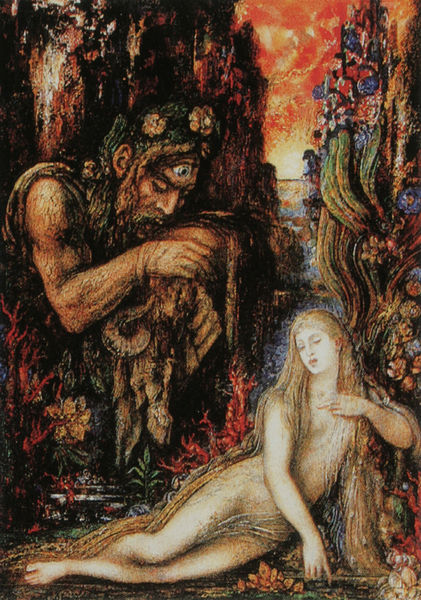
Titel: Galatea
Künstler: Gustave Moreau
Standort: Lugano
Institution: Sammlung Thyssen
Schlagwörter: akt, baum, blau, blätter, dunkel, felsen, feuer, gemälde, gott, hand, himmel, mann, meer, nackt, schlaf, wasser, weiß, gelb, grün, landschaft, mädchen, ocker, see, blume, blumen, braun, bunt, frankreich, frau, frisur, haar, hell, licht, nase, orange, schwarz, stirn, symbol, szene, blick, blüten, rot, schleier, malerei, symbolismus, alt, bart, blond, jung, arm, arme, blass, lang, bildnis, horizont, natur, sonne, insel, auge, figur, gold, haare, lange haare, pflanzen, wald, bein, farbig, liegen, schlafen, schlafend, farben, fels, sonnenuntergang, schlucht, wild, muskeln, homme, vert, yeux, floral, gesenkt, nackte, knie, liegend, klimt, entblösst, geschlossen, oberarm, algen, traum, groß, mythologie, gewächse, rau, bewachsen, geblümt, teufel, mythologisch, mythos, nymphe, märchen, durchsichtig, rouge, griechenland, kaktus, wächter, erscheinung, koralle, balu, leuchtend, femme, fleurs, prière, kräftig, phantasie, ciel, cheveux, ungeheuer, bleu, monster, griechische mythologie, fille, magier, zauberer, nue, gro, gnom, redon, riese, biest, einäugig, zyklop, neptun, dieu, korallen, moreau, einauge, phantastisch, weiblicher, diable, polyphem, bewachung, polyp, schöne, habits, apparition, onirique, image, nu, #hell, madeleine, géant, jeune femme, coleur, cyclope